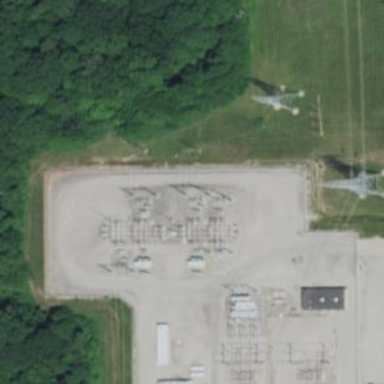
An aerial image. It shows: Switch for power supply.